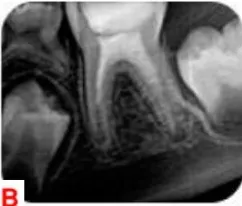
(B) Recall radiograph at nine months.
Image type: radiology (x_ray)